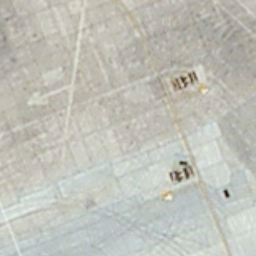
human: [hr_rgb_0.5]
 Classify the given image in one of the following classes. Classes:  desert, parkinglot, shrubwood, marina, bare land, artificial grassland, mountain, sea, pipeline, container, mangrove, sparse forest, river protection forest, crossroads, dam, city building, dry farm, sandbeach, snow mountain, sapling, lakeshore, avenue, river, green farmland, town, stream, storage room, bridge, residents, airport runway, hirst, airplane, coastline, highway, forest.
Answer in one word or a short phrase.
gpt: airport runway